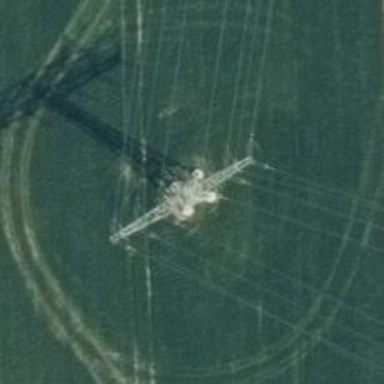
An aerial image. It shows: Towering power structure.